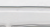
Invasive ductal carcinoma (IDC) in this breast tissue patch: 0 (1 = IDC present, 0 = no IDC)